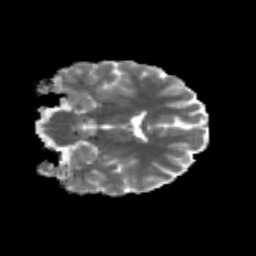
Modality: MD
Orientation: coronal
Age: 23
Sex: male
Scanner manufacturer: siemens
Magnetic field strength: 3 T
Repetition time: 3.5 s
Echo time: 0.125 s